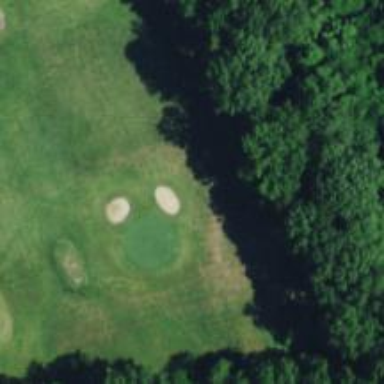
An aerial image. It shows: Golf hole.